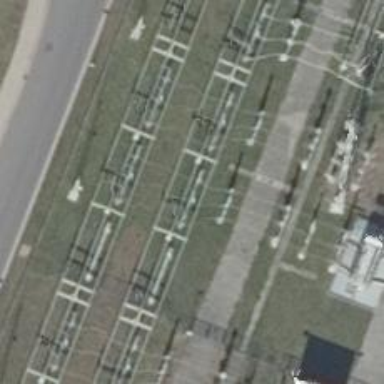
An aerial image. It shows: Three cables of power line.